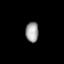
Tissue: lung
Cell type: Epithelial cells
Senescence score: 0.5912
Nuclear area (px): 257
Mean DAPI intensity: 158.564